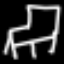
Label: chair